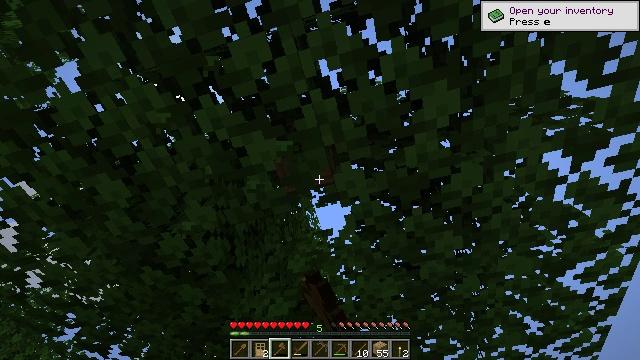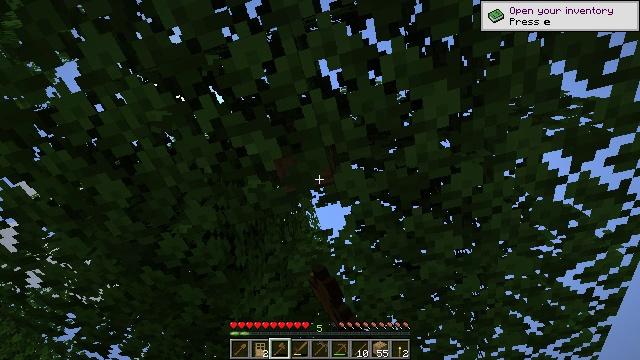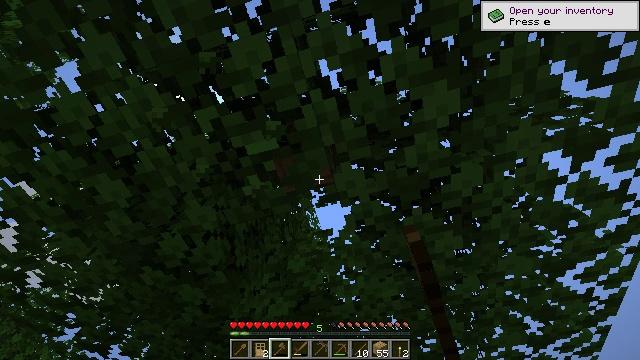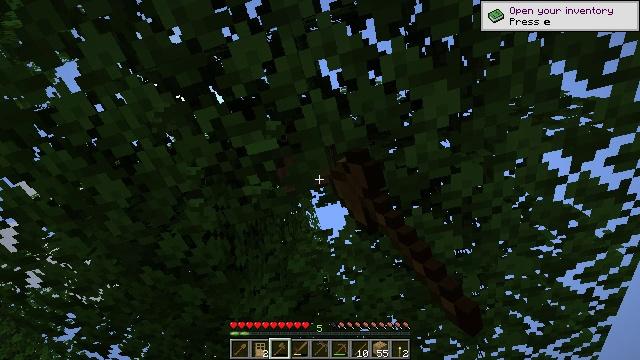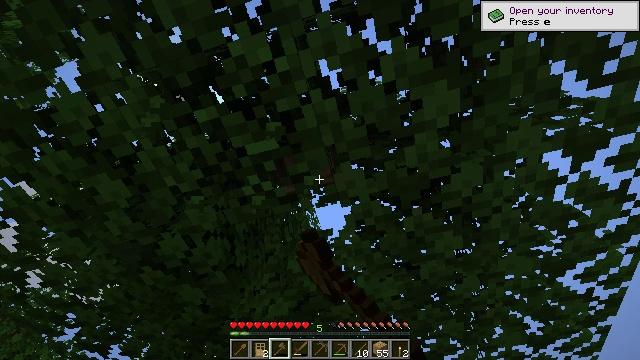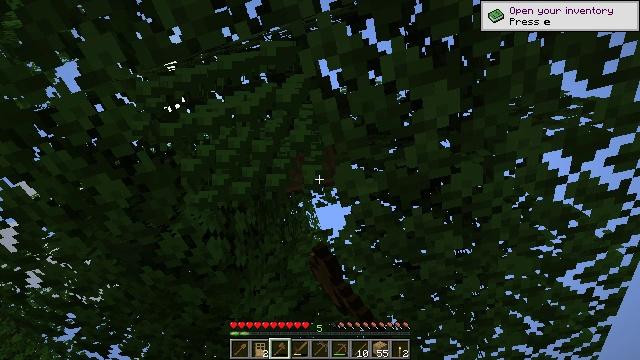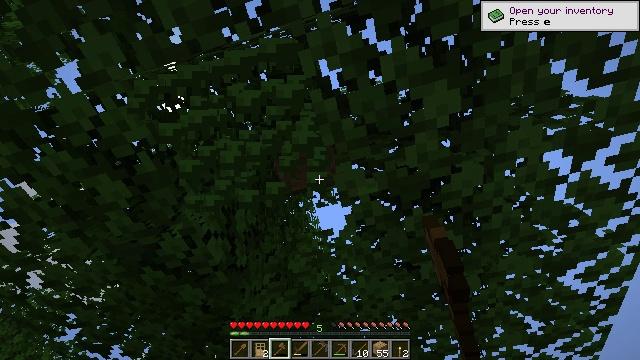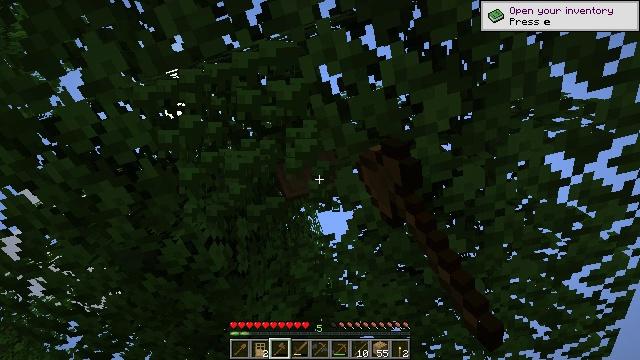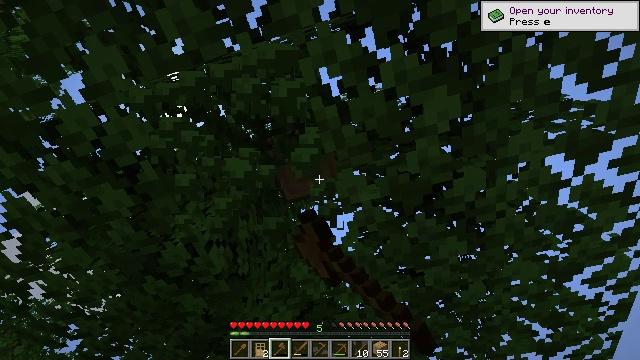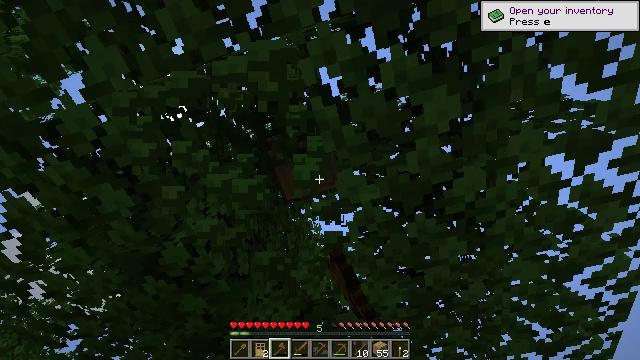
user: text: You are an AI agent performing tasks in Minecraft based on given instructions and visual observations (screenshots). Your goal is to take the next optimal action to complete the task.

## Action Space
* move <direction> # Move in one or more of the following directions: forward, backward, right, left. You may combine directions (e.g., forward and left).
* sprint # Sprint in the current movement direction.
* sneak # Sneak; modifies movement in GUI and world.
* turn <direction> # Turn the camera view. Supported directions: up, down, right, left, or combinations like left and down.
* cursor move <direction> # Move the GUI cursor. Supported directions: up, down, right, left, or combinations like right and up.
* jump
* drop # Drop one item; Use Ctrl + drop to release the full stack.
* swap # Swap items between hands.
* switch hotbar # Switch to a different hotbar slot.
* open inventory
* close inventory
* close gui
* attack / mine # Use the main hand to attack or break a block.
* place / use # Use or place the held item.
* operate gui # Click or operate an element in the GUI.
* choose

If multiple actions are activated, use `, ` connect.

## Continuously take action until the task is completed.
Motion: motion action
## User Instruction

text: Mine oak leaves.
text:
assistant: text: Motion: attack / mine
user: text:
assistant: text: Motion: attack / mine
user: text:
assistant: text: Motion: attack / mine
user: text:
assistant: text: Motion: attack / mine
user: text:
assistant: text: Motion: attack / mine
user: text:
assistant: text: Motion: attack / mine
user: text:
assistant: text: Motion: turn up, attack / mine
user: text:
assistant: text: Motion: attack / mine
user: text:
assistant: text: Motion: attack / mine
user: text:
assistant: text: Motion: attack / mine